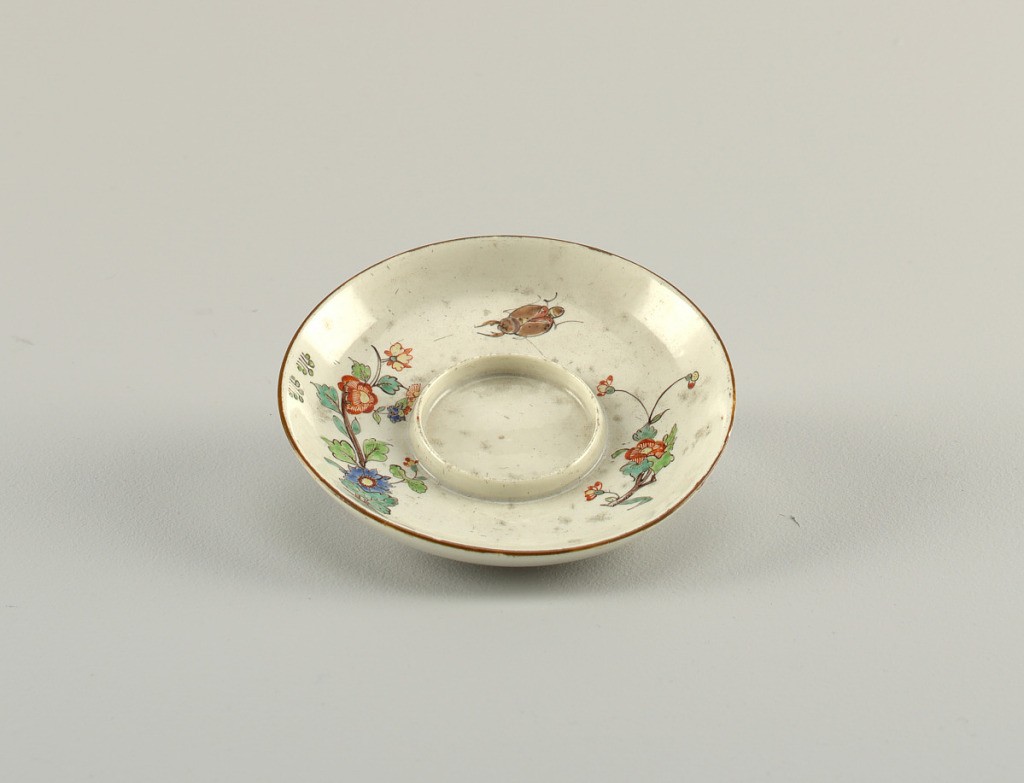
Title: Trembleuse Saucer
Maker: Chantilly Porcelain Manufactory, French, active ca. 1725 - ca. 1789
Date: ca. 1725
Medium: soft paste porcelain, vitreous enamel
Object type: saucer
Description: Curved sides, raised rim at centre. Decorated with indianische Blumen (Indian flowers); outer rim painted brown.